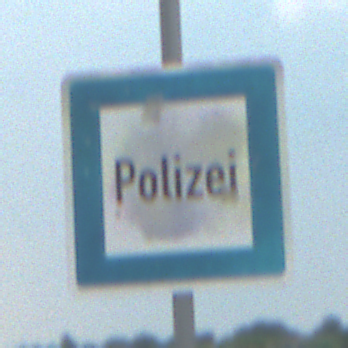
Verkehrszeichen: Polizei
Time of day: MorningAfternoon
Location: Outdoor (Nature)
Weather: PartlyCloudy
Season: NotSpecified
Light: Natural